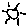
Label: sun